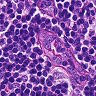
Metastatic tissue present: no